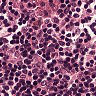
Metastatic tissue present: no